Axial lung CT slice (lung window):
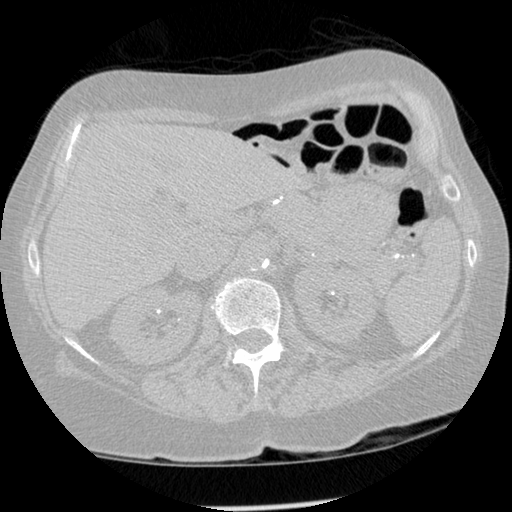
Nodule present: no